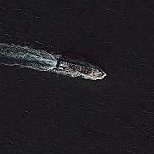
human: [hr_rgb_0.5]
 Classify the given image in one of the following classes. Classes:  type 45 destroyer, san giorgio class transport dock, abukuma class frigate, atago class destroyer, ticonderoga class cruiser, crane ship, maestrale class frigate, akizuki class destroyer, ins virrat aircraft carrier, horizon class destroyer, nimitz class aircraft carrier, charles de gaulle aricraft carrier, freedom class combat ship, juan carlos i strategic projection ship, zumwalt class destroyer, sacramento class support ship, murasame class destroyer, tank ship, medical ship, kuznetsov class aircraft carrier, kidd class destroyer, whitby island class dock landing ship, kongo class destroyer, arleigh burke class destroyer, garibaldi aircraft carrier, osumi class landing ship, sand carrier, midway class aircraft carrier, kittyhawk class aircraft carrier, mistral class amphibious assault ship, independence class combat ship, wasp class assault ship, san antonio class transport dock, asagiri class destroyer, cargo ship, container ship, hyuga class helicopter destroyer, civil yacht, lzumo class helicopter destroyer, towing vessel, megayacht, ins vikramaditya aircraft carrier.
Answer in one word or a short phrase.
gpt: Civil yacht